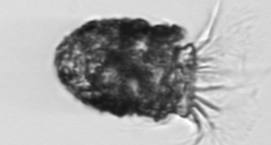
Label: Stenosemella_pacifica